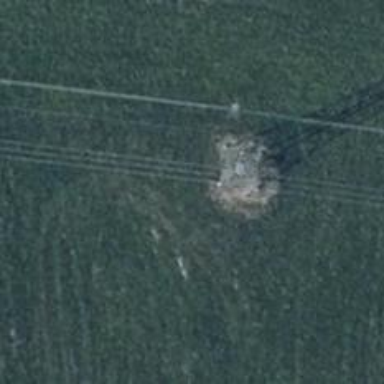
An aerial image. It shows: Power tower.